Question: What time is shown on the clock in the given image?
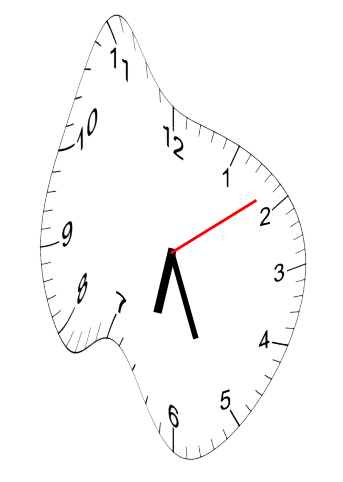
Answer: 06:26:09